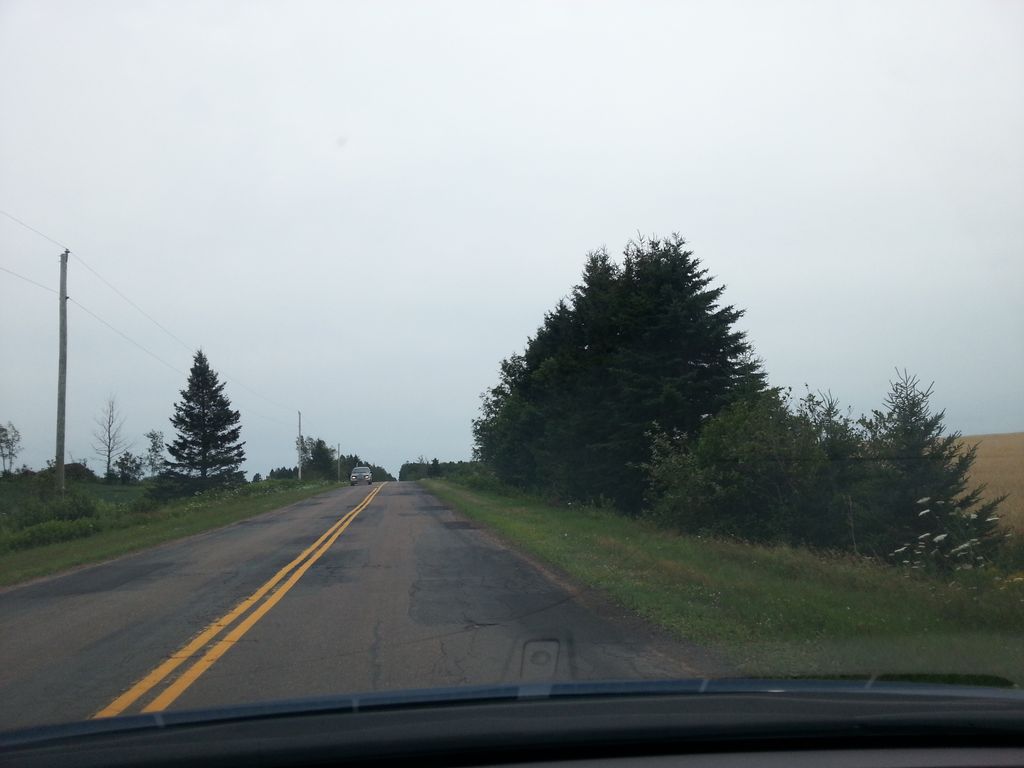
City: charlottetown